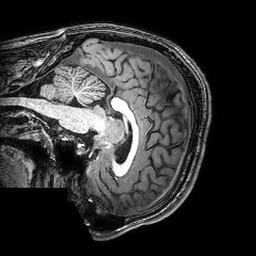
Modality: T1w
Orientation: sagittal
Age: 19
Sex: male
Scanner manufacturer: philips
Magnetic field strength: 3 T
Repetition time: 0.008155 s
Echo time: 0.00373 s